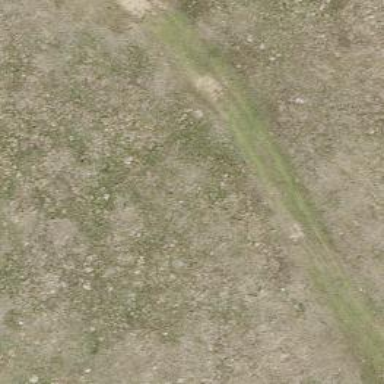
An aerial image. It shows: Track with very rough surface.